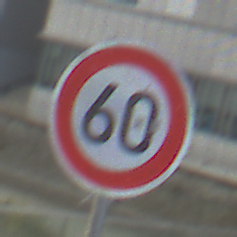
Verkehrszeichen: Geschwindigkeit60
Umgebung: Outdoor, Urban
Tageszeit: SunriseSunset
Wetter: PartlyCloudy
Licht: Natural
Jahreszeit: NotSpecified
Kontrast: LowContrast